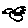
Label: bird